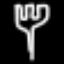
Label: fork